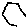
Label: hexagon